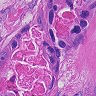
Metastatic tissue present: yes